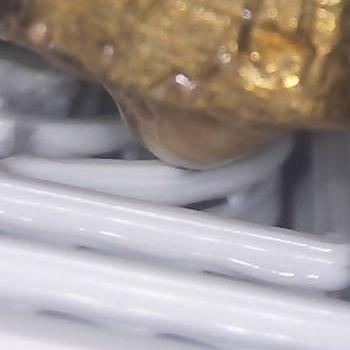
Flow rate: 94%